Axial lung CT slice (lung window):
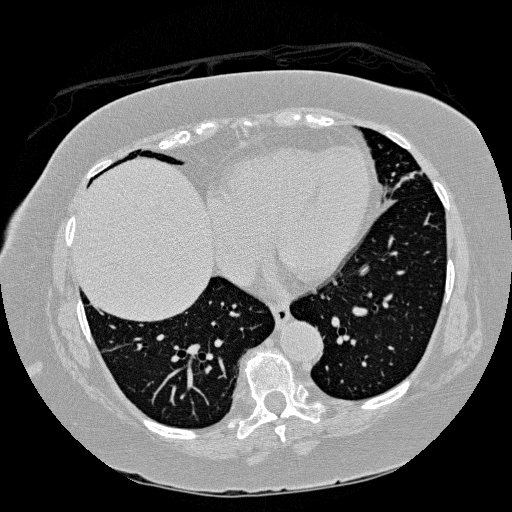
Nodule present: no